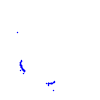
Particle: kaon